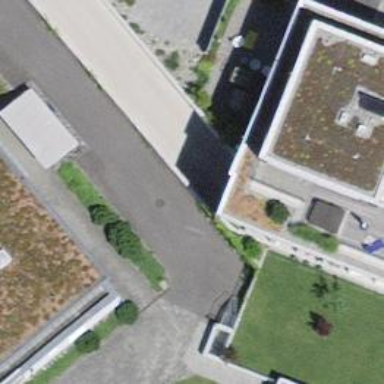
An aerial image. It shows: Parking entrance.